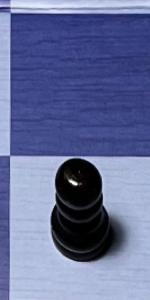
Label: Pawn_Black